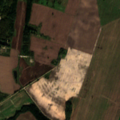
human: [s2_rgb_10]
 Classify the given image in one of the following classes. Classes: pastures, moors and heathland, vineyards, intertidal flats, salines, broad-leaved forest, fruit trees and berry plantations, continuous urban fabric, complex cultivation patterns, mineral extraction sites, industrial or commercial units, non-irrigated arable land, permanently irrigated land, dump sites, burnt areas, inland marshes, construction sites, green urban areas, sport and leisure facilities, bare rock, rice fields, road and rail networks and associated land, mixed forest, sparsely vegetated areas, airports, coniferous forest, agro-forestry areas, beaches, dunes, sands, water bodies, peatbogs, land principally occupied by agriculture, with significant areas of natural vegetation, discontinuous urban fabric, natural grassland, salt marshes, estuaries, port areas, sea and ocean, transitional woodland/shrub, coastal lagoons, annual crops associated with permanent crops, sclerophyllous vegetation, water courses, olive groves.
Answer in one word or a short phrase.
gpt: non-irrigated arable land, pastures, broad-leaved forest, transitional woodland/shrub